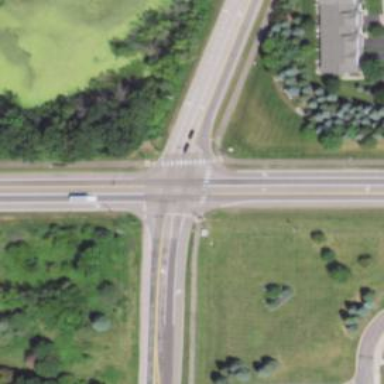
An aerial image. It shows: Secondary road with asphalt surface leading to roundabout.